Question: I have a situation where a BindingList<> represents a collection of POCOs that have sub-collections of similar nature, Here is a sample code of two such POCOs and their respective lists:
The 'DirectoryTypePoco'
'''
public class DirectoryTypePoco : IBasePoco
{
public DirectoryTypePoco()
{
}
public DirectoryTypePoco(Int16 directoryTypeId, String directoryImplementation, String directoryDescription, DirectoryDefinitionPocoList directoryDefinition)
{
DirectoryTypeId = directoryTypeId;
DirectoryImplementation = directoryImplementation;
DirectoryDescription = directoryDescription;
DirectoryDefinition = directoryDefinition;
}
public Int16 DirectoryTypeId { get; set; }
public String DirectoryImplementation { get; set; }
public String DirectoryDescription { get; set; }
public DirectoryDefinitionPocoList DirectoryDefinition { get; set; }
public object GenerateEntity(GenericRepository repository, params object[] parameters)
{
var lastMaxEntityId = repository.GetQuery<DirectoryType>().Select(select => @select.DirectoryTypeId).DefaultIfEmpty().Max();
var newEntity = new DirectoryType
{
DirectoryTypeId = (short)(lastMaxEntityId + 1),
DirectoryImplementation = this.DirectoryImplementation,
DirectoryDescription = this.DirectoryDescription
};
return newEntity;
}
}
'''
And the 'BindingList<DirectoryTypePoco>':
'''
public class DirectoryTypePocoList : BindingList<DirectoryTypePoco>
{
public DirectoryTypePocoList()
{
using (var repository = new GenericRepository(new PWRDbContext()))
{
var query = repository.GetQuery<DirectoryType>();
foreach (var r in query)
{
Add(new DirectoryTypePoco(r.DirectoryTypeId, r.DirectoryImplementation, r.DirectoryDescription, new DirectoryDefinitionPocoList(r.DirectoryTypeId)));
}
}
}
public DirectoryTypePocoList(short directoryTypeId)
{
using (var repository = new GenericRepository(new PWRDbContext()))
{
var query = repository.GetQuery<DirectoryType>(where => where.DirectoryTypeId == directoryTypeId);
foreach (var r in query)
{
Add(new DirectoryTypePoco(r.DirectoryTypeId, r.DirectoryImplementation, r.DirectoryDescription, new DirectoryDefinitionPocoList(r.DirectoryTypeId)));
}
}
}
}
'''
The second object: 'DirectoryDefinitionPoco'
'''
public class DirectoryDefinitionPoco : IBasePoco
{
public DirectoryDefinitionPoco()
{
}
public DirectoryDefinitionPoco(Int16 directoryTypeId, Byte parameterId, String parameterName, String parameterValidation, Boolean encryptionRequired, PocoChangeType changeType = PocoChangeType.None)
{
DirectoryTypeId = directoryTypeId;
ParameterId = parameterId;
ParameterName = parameterName;
ParameterDescription = parameterName;
ParameterRequired = false;
ParameterValidation = parameterValidation;
EncryptionRequired = encryptionRequired;
}
public Int16 DirectoryTypeId { get; set; }
public Byte ParameterId { get; set; }
public String ParameterName { get; set; }
public String ParameterDescription { get; set; }
public String ParameterValidation { get; set; }
public Boolean ParameterRequired { get; set; }
public Boolean EncryptionRequired { get; set; }
public object GenerateEntity(GenericRepository repository, params object[] parameters)
{
var masterId = (short) parameters[0];
var lastMaxEntityId = repository.GetQuery<DirectoryDefinition>(where => where.DirectoryTypeId == masterId).Select(select => @select.ParameterId).DefaultIfEmpty().Max();
var newEntity = new DirectoryDefinition
{
DirectoryTypeId = (short)parameters[0],
ParameterId = (byte)(lastMaxEntityId + 1),
ParameterName = this.ParameterName,
ParameterDescription = this.ParameterDescription,
ParameterValidation = this.ParameterValidation,
ParameterRequired = this.ParameterRequired,
EncryptionRequired = this.EncryptionRequired
};
return newEntity;
}
}
'''
And 'BindingList<DirectoryDefinitionPoco>':
'''
public class DirectoryDefinitionPocoList : BindingList<DirectoryDefinitionPoco>
{
public DirectoryDefinitionPocoList(short directoryTypeId)
{
using (var repository = new GenericRepository(new PWRDbContext()))
{
var query = repository.GetQuery<DirectoryDefinition>(where => where.DirectoryTypeId == directoryTypeId);
foreach (var r in query)
{
Add(new DirectoryDefinitionPoco(r.DirectoryTypeId, r.ParameterId, r.ParameterName, r.ParameterValidation, r.EncryptionRequired));
}
}
}
public List<DirectoryDefinition> GetSourceQuery()
{
List<DirectoryDefinition> result;
using (var repository = new GenericRepository(new PWRDbContext()))
{
result = repository.GetQuery<DirectoryDefinition>().ToList();
}
return result;
}
public List<DirectoryDefinition> GetSourceQuery(short directoryTypeId)
{
List<DirectoryDefinition> result;
using (var repository = new GenericRepository(new PWRDbContext()))
{
result = repository.GetQuery<DirectoryDefinition>(where => where.DirectoryTypeId == directoryTypeId).ToList();
}
return result;
}
}
'''
On the form, I load the data into the grid through a BindingSource component. The child rows are added properly and the data is valid.

I'm able to add new 'DirectoryTypePoco' but when try to add a 'DirectoryDefinitionPoco', in the code, the the 'DirectoryDefinitionPoco'object that I get has a zero for it's parent object. In the above picture, the 'Test5.dll234' is a 'DirectoryTypePoco' with 'DirectoryTypeId = 8' and all child under it are ok except the new one I create. What am I suppose to do to make sure I have Master-Child relation in this case?
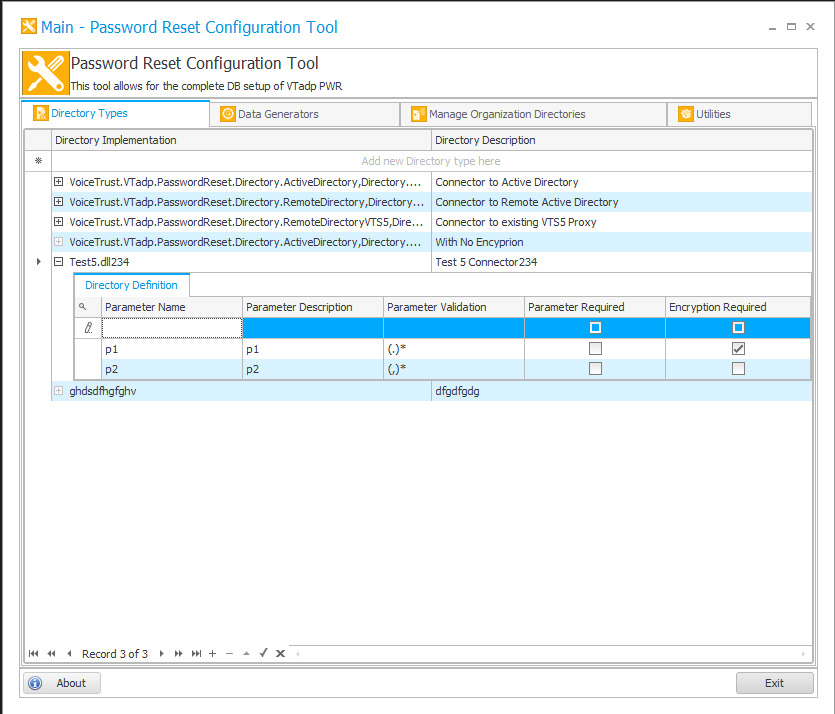
Answer: Ok. It seems that there are two thing I should have noticed in my design.
- -
The first part is straightforwards: add a new property in the child poco of parent poco type.
This however, in my case, doesn't solve my issue as when I visually add a new row on the grid, the default constructor is invoked and it takes no parameters and hence the parent poco reference will remain and the Ids (numeric) will be defaulted to
The second point helped fix my issue completely. I was able to conjure up an extension method for the XtraGrid's GridView as follows:
'''
public static class DevExpressGridHelper
{
public static IBasePoco GetPocoFromSelectedRow(this BaseView view)
{
return (IBasePoco)view.GetRow(((GridView)view).FocusedRowHandle);
}
public static IBasePoco GetParentPocoFromSelectedRow(this GridView view)
{
if (view.ParentView !=null)
{
// return (IBasePoco)(view.ParentView).GetRow(((GridView)(view.ParentView)).FocusedRowHandle);
return (IBasePoco)((GridView)view.ParentView).GetFocusedRow();
}
return null;
}
}
'''
And used it as follows:
'''
private void GridMain_Level_1_RowUpdated(object sender, RowObjectEventArgs e)
{
var view = sender as GridView;
if (view == null)
{
return;
}
var pocoObject = e.Row as DirectoryDefinitionPoco;
if (pocoObject == null)
{
return;
}
var parentPocoObject = view.GetParentPocoFromSelectedRow();
if (parentPocoObject == null)
{
return;
}
if (view.IsNewItemRow(e.RowHandle))
{
Create(pocoObject, parentPocoObject);
}
else
{
Update(pocoObject);
}
}
'''